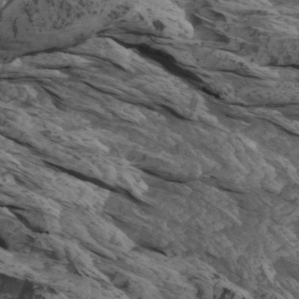
Label: non_frost